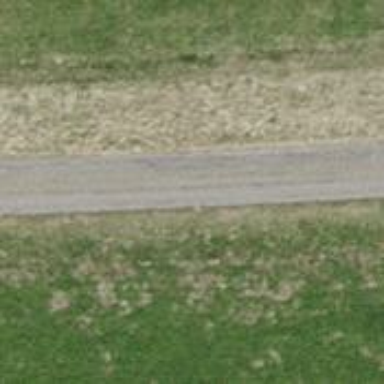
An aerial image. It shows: Unclassified road.